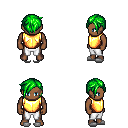
a pixel art fantasy rpg character, male body template, human, dark skin, gold chest armor, white pants, green pixie cut hairstyle, white slippers, four views (front, back, left, right), 2x2 character sprite sheet, small pixel art, hard edges, no anti-aliasing